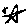
Label: star